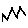
Label: zigzag